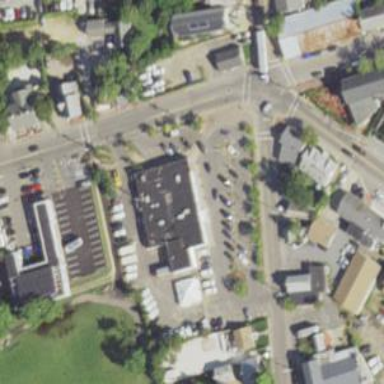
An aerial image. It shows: Convenience shop.